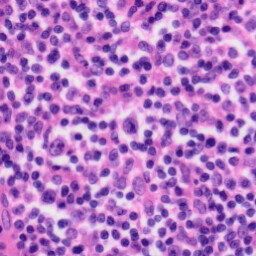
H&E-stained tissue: Tonsil